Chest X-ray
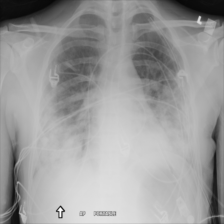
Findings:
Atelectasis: negative
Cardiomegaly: negative
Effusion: negative
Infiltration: negative
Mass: negative
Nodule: positive
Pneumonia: negative
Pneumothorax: negative
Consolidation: negative
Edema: negative
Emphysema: negative
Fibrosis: negative
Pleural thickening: negative
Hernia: negative